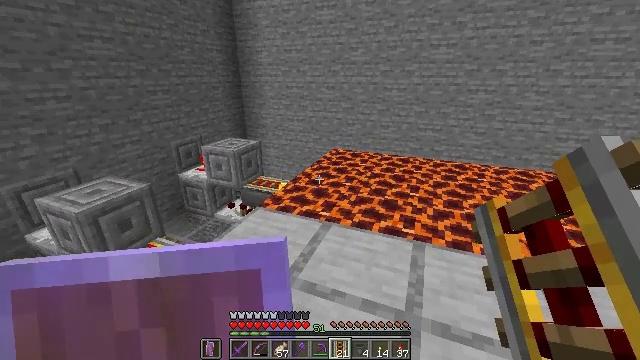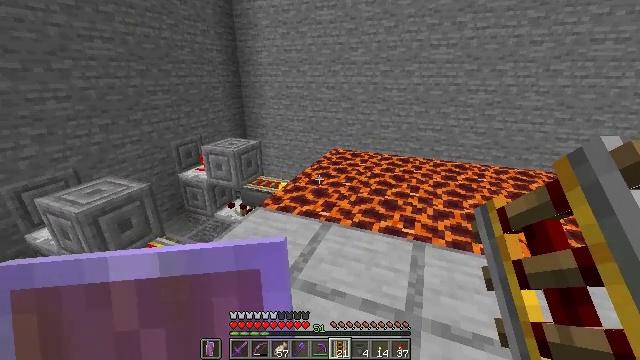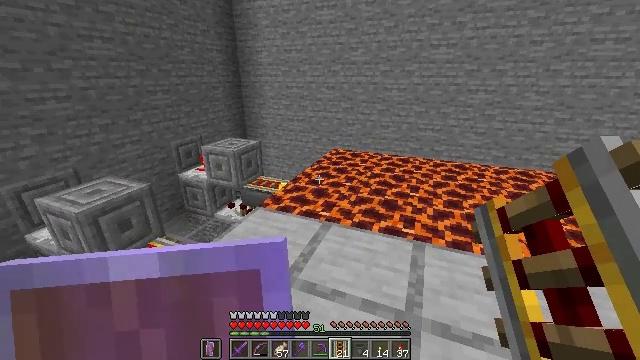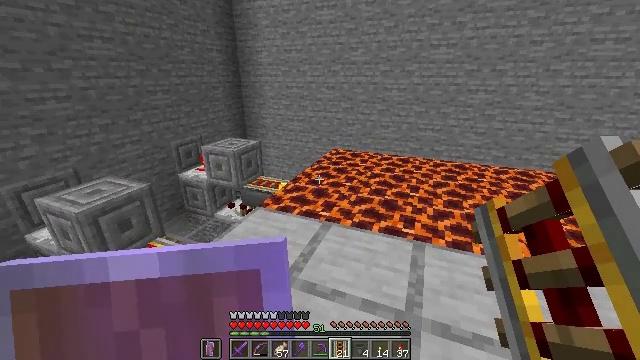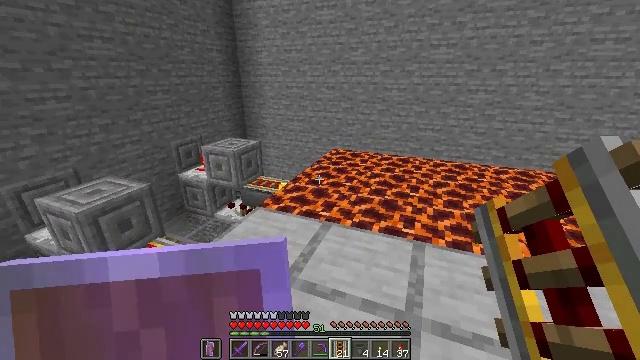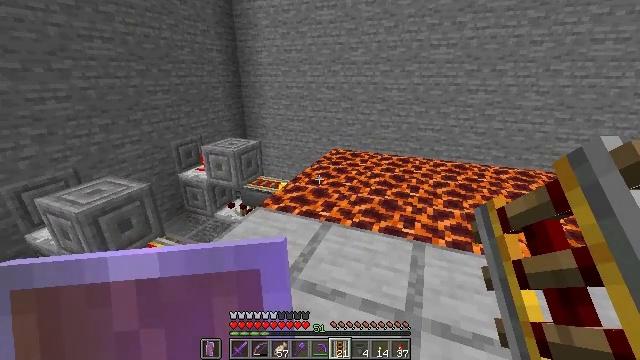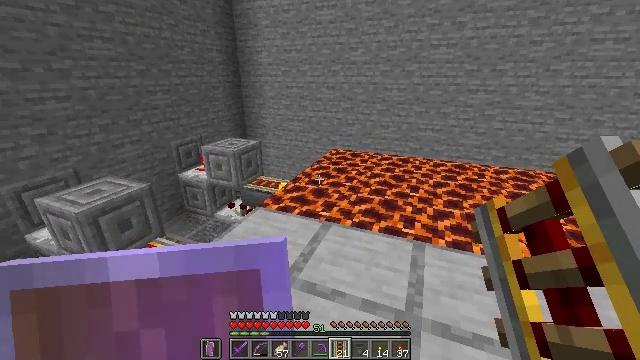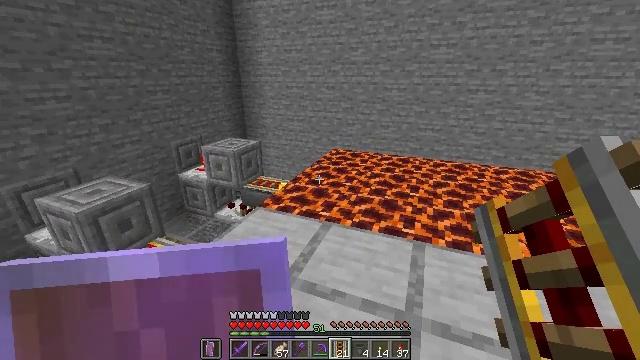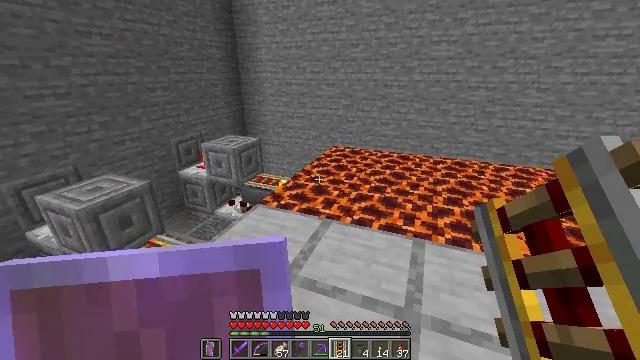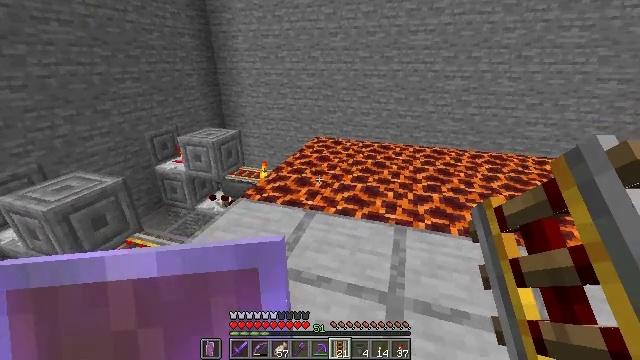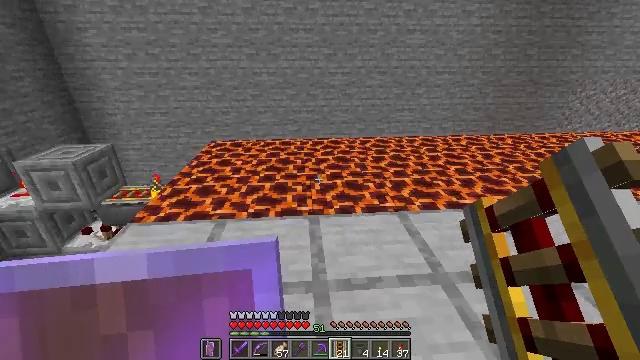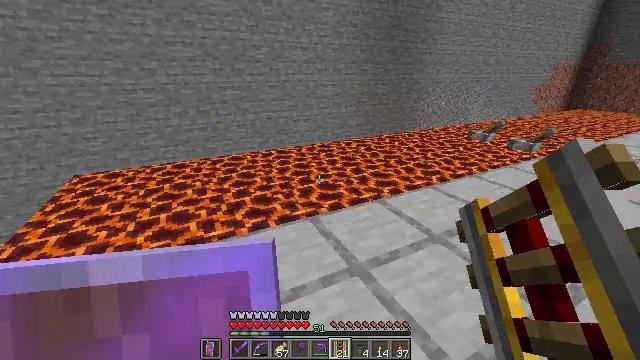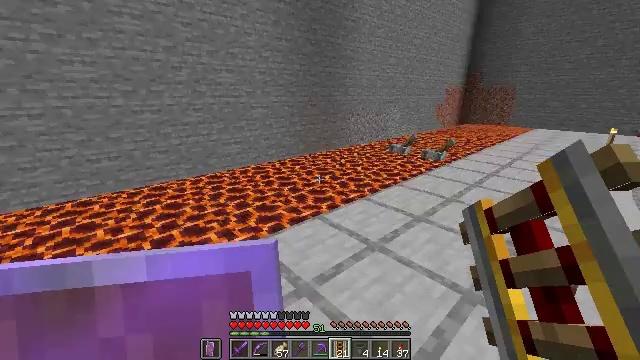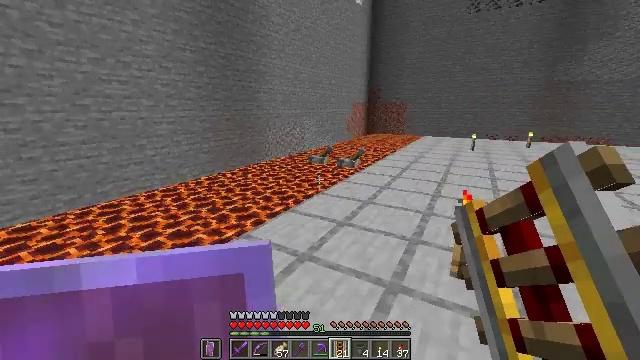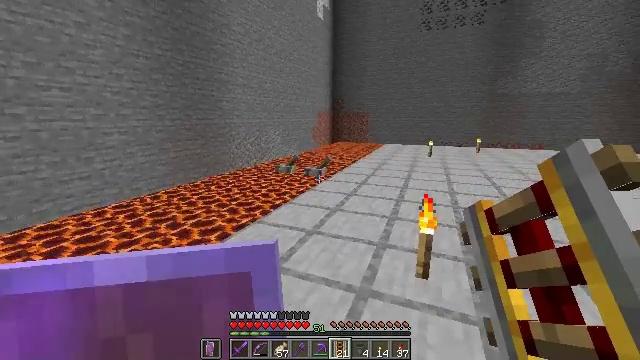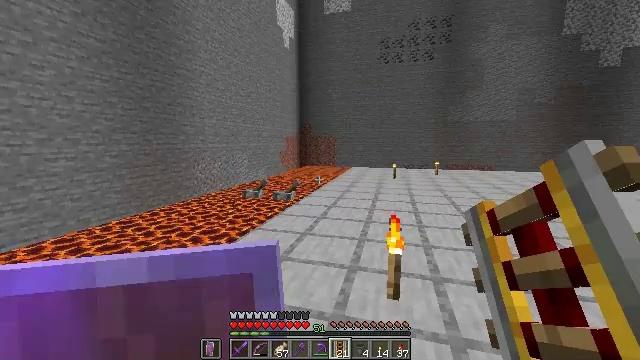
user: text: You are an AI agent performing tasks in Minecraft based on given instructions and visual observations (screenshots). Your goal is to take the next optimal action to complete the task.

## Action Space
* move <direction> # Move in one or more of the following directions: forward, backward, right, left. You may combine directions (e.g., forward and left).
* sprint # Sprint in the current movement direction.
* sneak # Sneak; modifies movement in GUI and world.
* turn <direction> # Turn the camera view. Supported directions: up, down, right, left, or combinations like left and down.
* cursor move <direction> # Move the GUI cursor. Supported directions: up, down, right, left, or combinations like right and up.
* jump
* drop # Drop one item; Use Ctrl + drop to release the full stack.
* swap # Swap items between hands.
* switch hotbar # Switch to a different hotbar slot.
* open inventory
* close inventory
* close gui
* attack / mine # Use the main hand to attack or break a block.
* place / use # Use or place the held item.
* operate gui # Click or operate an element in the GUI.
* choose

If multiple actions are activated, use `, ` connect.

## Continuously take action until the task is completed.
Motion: motion action
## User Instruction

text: Destroy the chiseled stone bricks block.
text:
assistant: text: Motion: no_op
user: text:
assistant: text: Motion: no_op
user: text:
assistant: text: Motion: no_op
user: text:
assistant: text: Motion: no_op
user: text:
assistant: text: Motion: no_op
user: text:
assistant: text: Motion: no_op
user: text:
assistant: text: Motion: no_op
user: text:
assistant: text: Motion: no_op
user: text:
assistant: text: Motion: turn right and down
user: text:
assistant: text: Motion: turn right
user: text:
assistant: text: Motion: turn right and up
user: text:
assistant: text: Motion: turn right and up
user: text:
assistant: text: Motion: turn right and up
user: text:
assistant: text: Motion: turn right and up
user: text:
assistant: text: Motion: turn right and up
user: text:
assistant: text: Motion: no_op
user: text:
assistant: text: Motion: no_op
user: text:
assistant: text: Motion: no_op
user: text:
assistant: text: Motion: no_op
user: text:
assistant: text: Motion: no_op
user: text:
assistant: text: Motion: no_op
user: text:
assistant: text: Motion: no_op
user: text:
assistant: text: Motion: no_op
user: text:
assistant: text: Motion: no_op
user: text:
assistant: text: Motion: turn left and up
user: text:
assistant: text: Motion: turn right and up
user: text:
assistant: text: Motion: no_op
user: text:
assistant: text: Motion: no_op
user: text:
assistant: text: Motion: no_op
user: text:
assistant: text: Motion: no_op